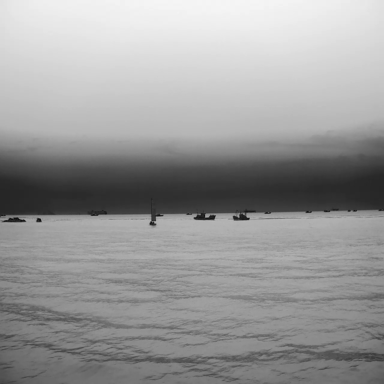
There are 11 objects shown in the infrared image, including nine bulk_carriers, a fishing_boat, and a sailboat.